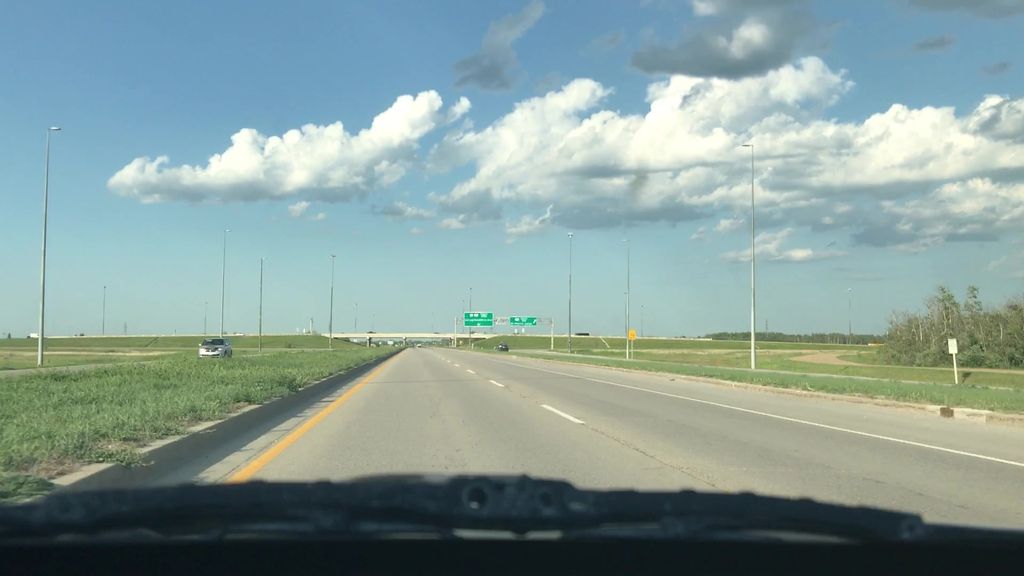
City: winnipeg